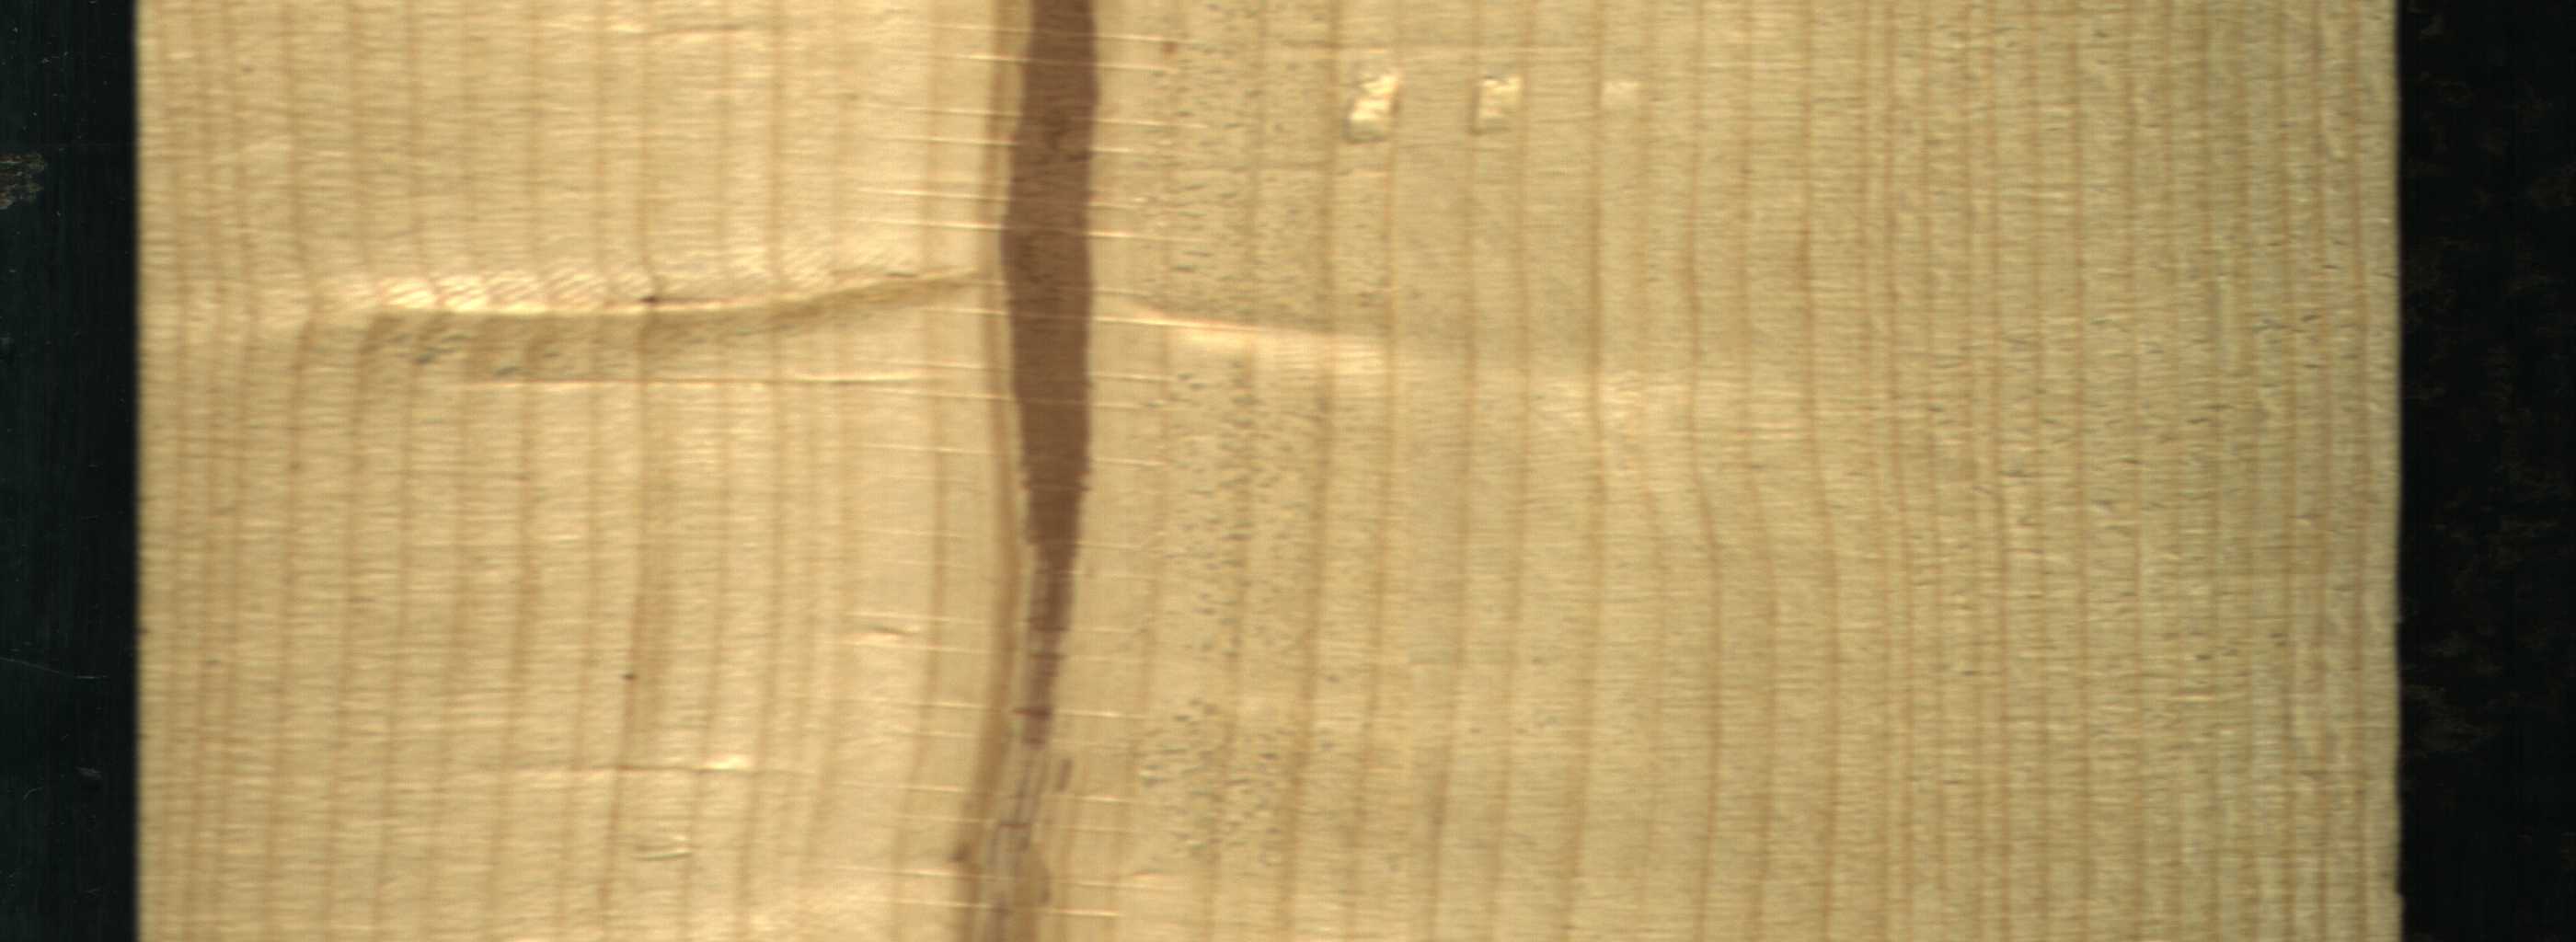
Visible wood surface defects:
Marrow
Quartzity